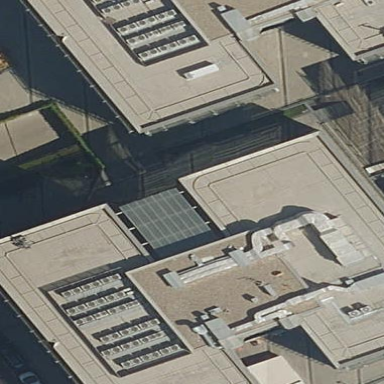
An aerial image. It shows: Office building.